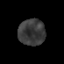
Tissue: prostate
Cell type: T cells
Senescence score: 0.3559
Nuclear area (px): 693
Mean DAPI intensity: 58.874